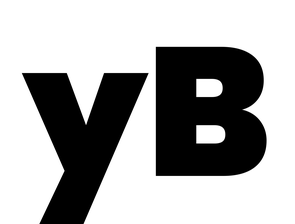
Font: Poppins-Black